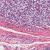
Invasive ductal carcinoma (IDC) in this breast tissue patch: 1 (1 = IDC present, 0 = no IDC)